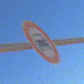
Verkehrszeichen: VerbotKraftwagen
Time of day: MorningAfternoon
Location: Outdoor (RoadRail)
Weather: Clear
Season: NotSpecified
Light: Natural